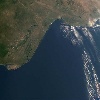
Label: water